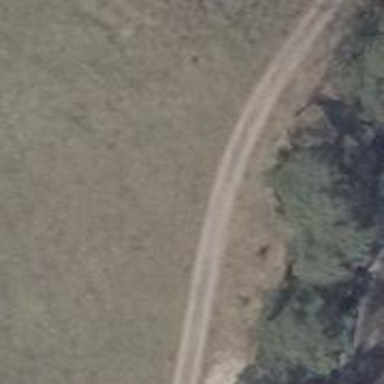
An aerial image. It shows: Track road with grade3 tracktype.